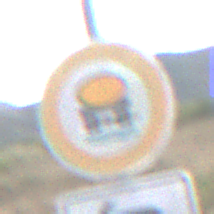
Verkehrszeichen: VerbotFahrzeugeWassergefaehrdenderLadung
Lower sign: RichtungsangabeDurchPfeile2
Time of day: Midday
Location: Outdoor (Nature)
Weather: PartlyCloudy
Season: NotSpecified
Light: Natural